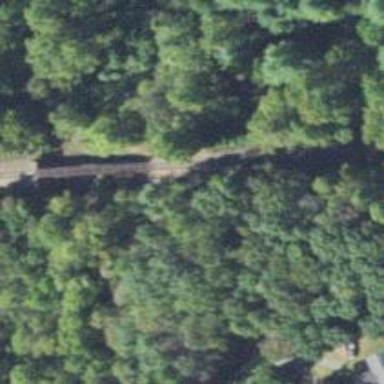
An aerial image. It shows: Railway bridge.